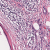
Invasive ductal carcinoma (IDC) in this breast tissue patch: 1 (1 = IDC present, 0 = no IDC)